Question: I have a contact page design with a 'Home' link inside a box.
The box is slightly hidden by wavy lines on top of it:

I tried two approaches to make the Home link clickable:
1) Create an href as a block element and place it with a z-index lower than that of the wavy lines. This prevents the link from being clickable.
2) Keep the Home box as part of the image, and place an href on top of it using CSS. This works only for certain browser widths, i.e. responsiveness is a problem.
'''
a.home-link {
display: block;
position: absolute;
width: 97px;
height: 51px;
left: 23vw;
top: 10vw;
}
'''
What's a more reliable way of achieving this?
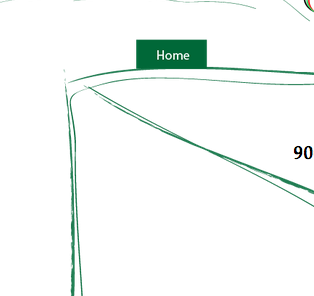
Answer: You may want to check into using <URL>
<URL>
'''
.cover {
position: absolute;
top: 0;
left:25px;
opacity 0.9;
pointer-events: none;/* <---relevant bit */
}
'''